Interaction volume radius: 5 \u00c5
Interaction volume height: 45 \u00c5
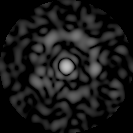
Disorder parameter: 0.8576